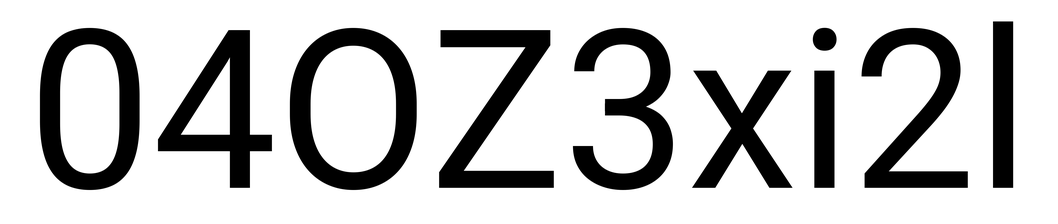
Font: Roboto_Regular